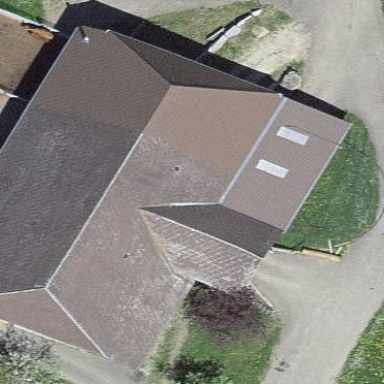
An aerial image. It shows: Farm building.